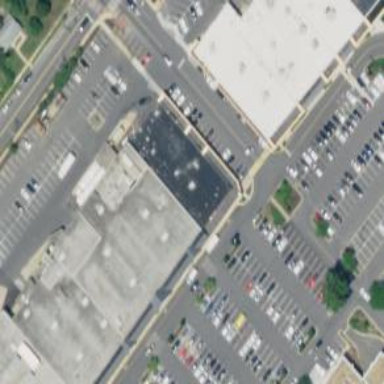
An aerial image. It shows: Retail building.